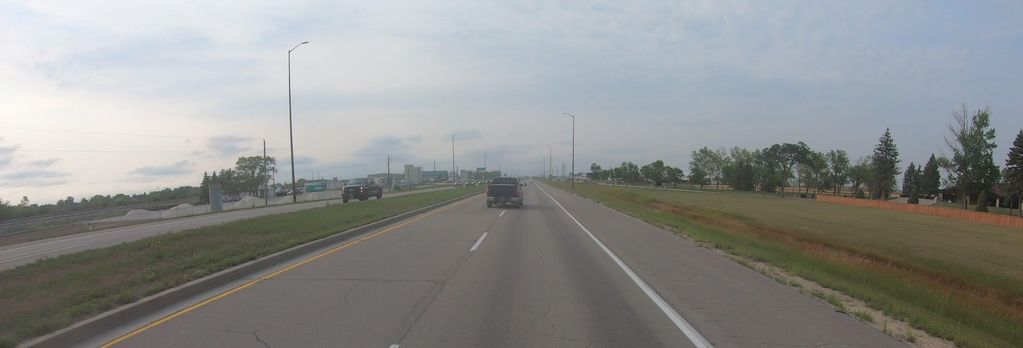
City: winnipeg